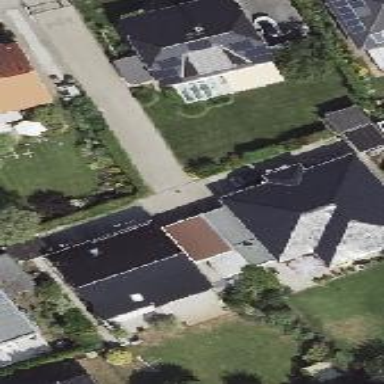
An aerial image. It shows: Detached building with hipped roof shape.